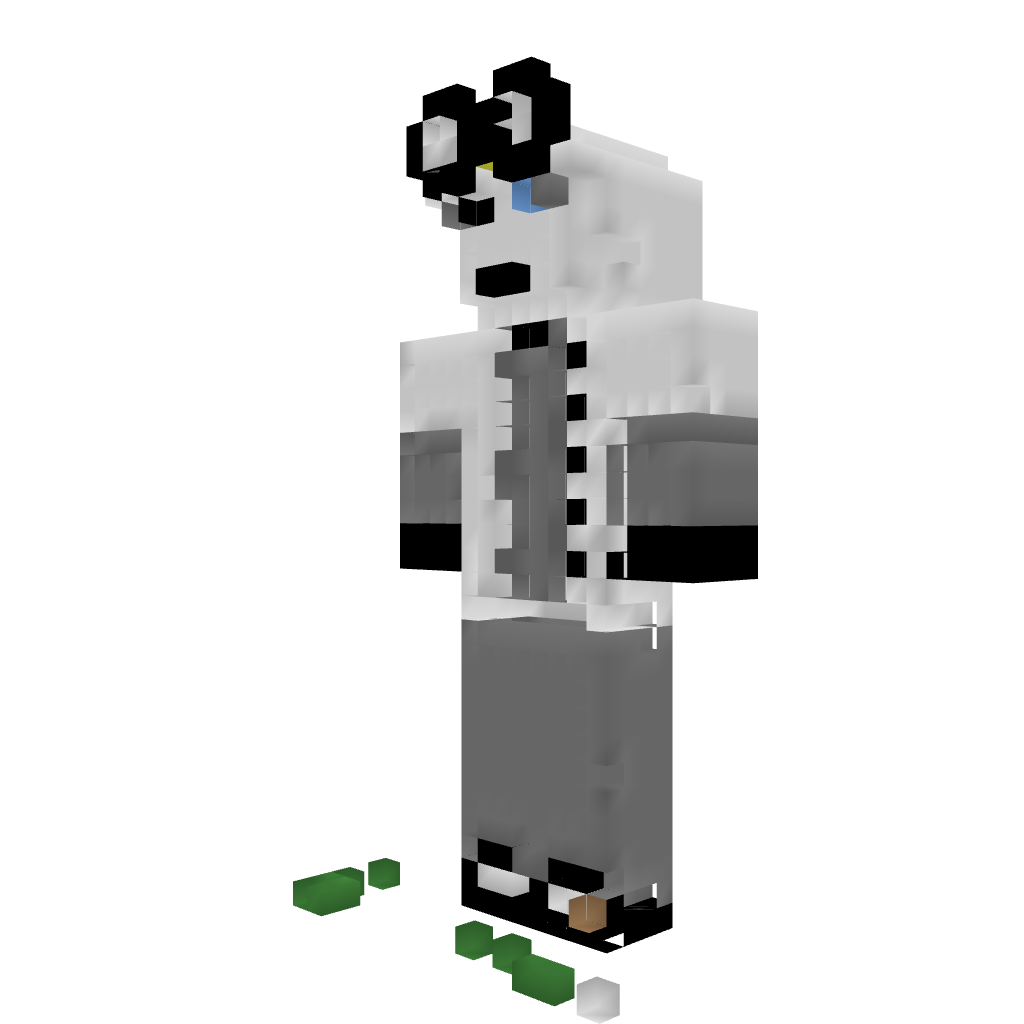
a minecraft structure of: Doctor Statue bad low quality